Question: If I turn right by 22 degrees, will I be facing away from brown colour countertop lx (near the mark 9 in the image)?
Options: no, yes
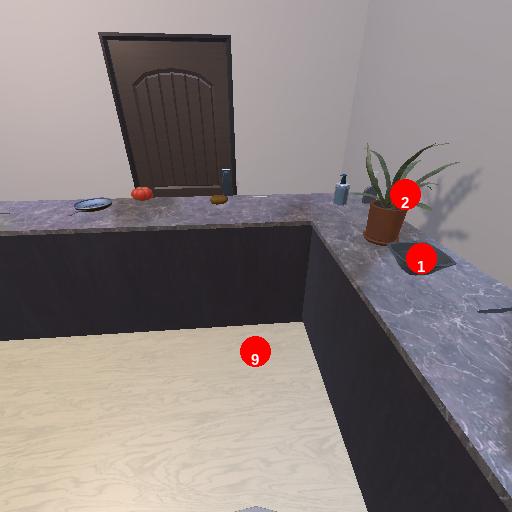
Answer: no